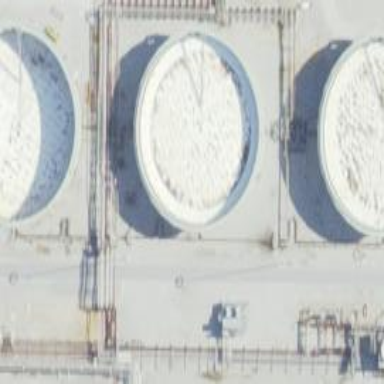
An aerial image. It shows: Storage tank which is man-made and housed in building.